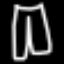
Label: pants